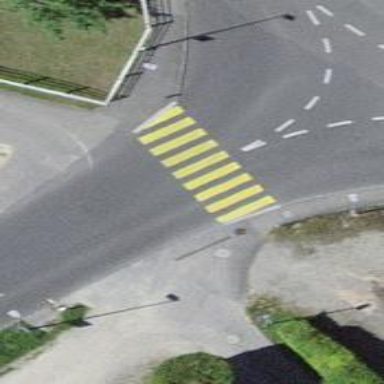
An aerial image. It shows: Uncontrolled zebra crossing on the road.